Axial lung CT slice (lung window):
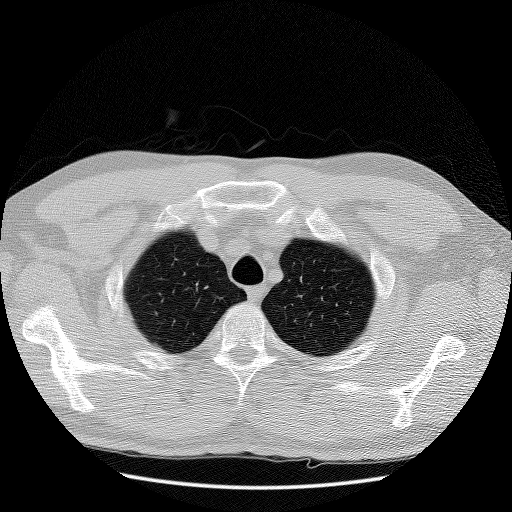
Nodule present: no